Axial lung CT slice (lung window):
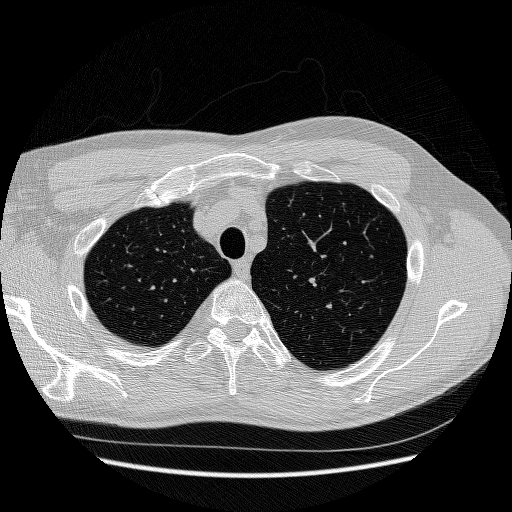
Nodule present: no